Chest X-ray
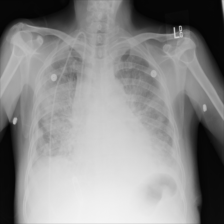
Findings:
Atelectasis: negative
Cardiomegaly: negative
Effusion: negative
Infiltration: negative
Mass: negative
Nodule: negative
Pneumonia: negative
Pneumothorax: negative
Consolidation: negative
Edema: negative
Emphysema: negative
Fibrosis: negative
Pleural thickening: negative
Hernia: negative